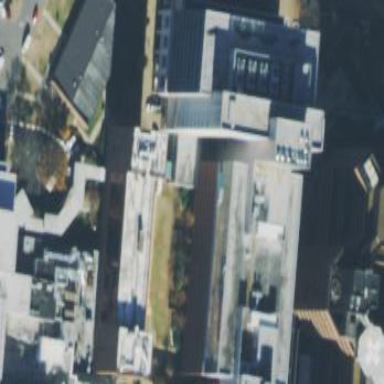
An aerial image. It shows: There is theatre building.